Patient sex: M
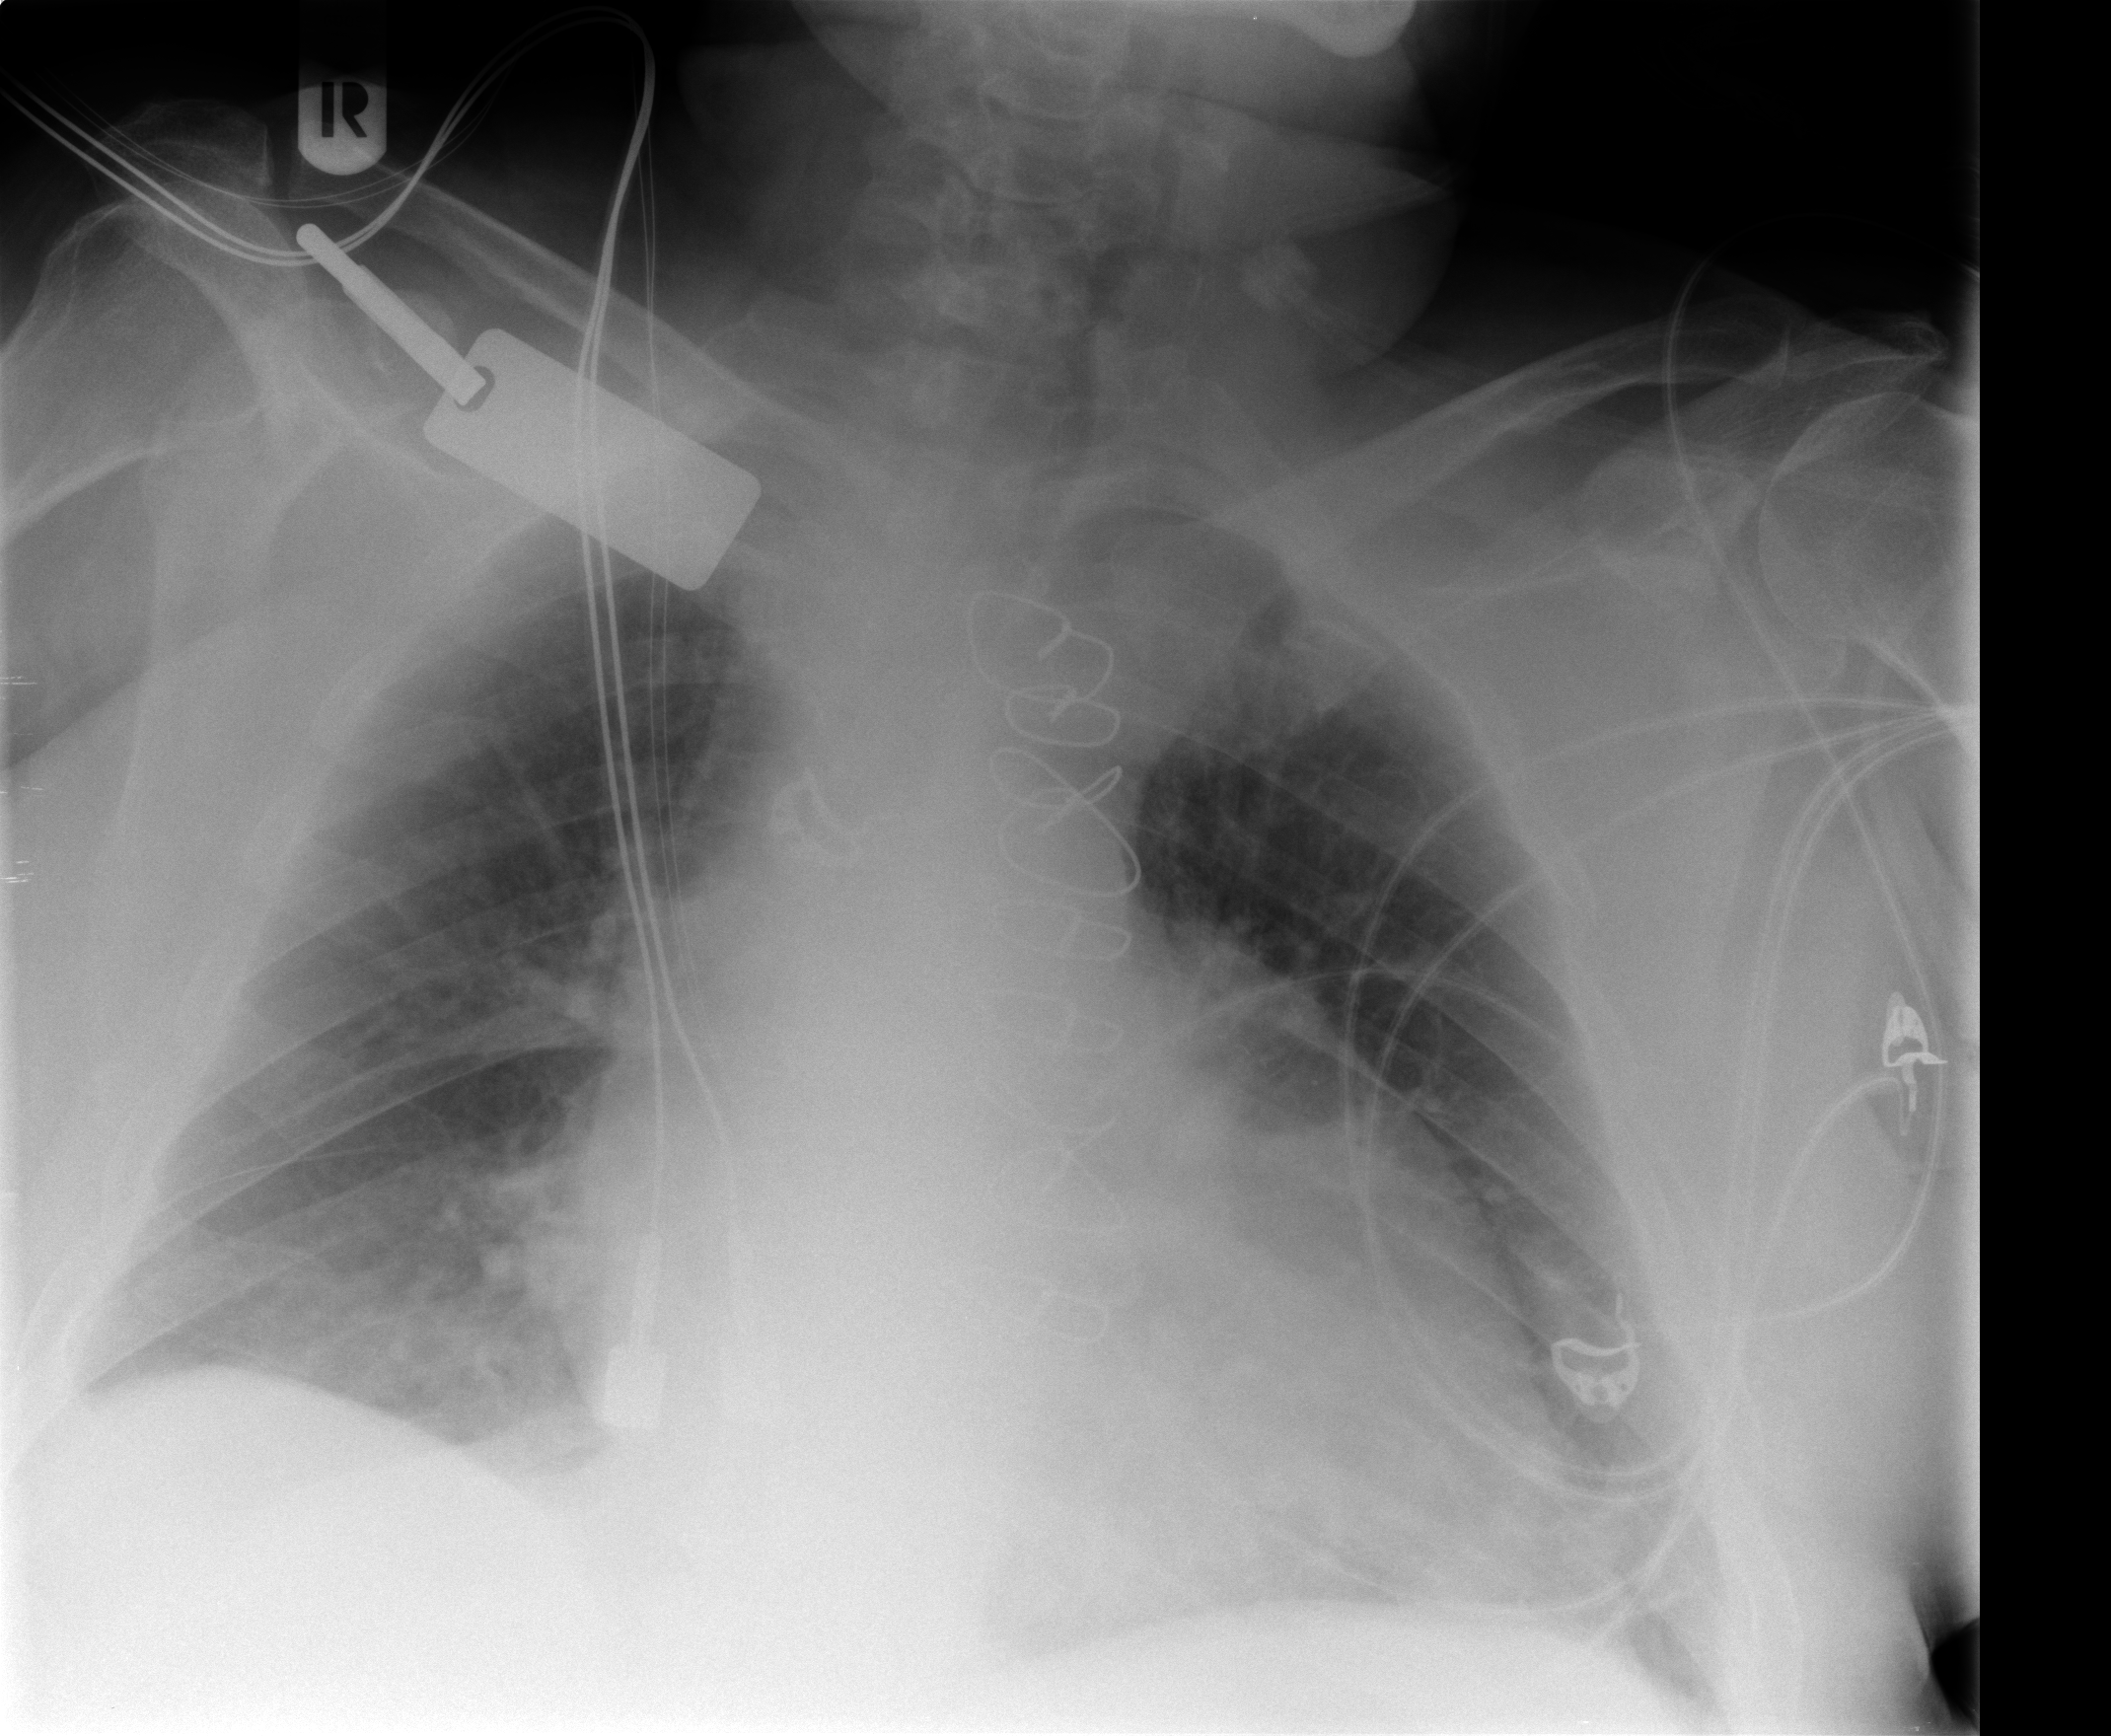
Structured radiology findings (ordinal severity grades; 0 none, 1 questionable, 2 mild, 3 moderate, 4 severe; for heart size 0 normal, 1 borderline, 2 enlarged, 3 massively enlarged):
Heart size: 2
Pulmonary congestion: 2
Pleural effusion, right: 1
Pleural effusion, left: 0
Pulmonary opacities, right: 1
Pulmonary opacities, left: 1
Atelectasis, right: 1
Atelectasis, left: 1